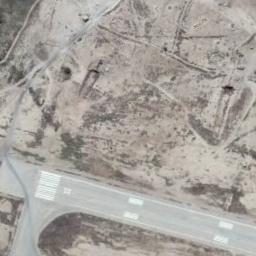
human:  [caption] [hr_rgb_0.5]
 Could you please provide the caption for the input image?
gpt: Next to the runway is brown bare ground with white short and thick markings on the runway .

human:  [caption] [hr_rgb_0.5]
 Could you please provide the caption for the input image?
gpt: There is space next to the runway .

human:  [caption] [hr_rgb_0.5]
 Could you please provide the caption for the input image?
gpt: The runway with some markings goes through the clearing .

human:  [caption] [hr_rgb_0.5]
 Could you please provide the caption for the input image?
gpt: The runway is on the bare land .

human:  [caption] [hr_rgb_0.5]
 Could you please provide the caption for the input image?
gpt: There are empty land beside the runway .